Contrast-enhanced CT slice 52 of 89
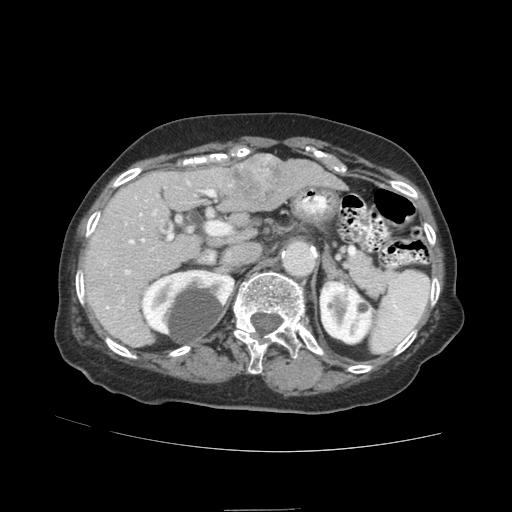
Segmented voxel counts for this case:
Liver: 840297 voxels
Tumor mass: 33797 voxels
Portal vein: 22201 voxels
Abdominal aorta: 14715 voxels